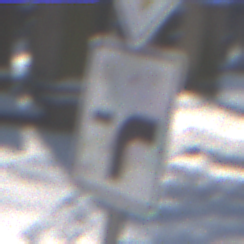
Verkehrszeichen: VerlaufVorfahrtsstrasse9
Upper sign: Vorfahrtsstrasse
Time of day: MorningAfternoon
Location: Outdoor (Special)
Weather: Clear
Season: Winter
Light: Natural